Interaction volume radius: 5 \u00c5
Interaction volume height: 15 \u00c5
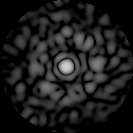
Disorder parameter: 0.8697